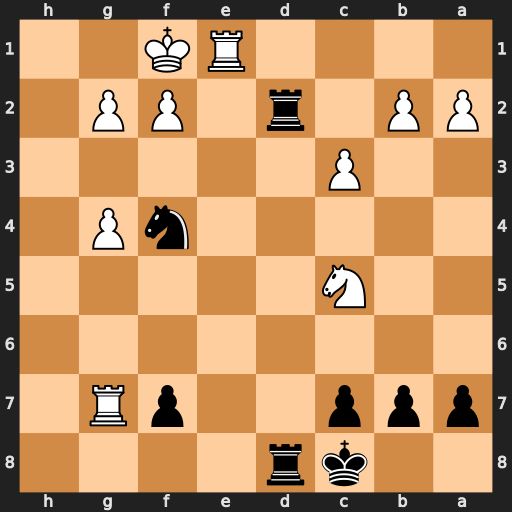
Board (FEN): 2kr4/ppp2pR1/8/2N5/5nP1/2P5/PP1r1PP1/4RK2
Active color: b
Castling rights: -
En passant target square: -
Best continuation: Rh8 Rh7 Rxh7